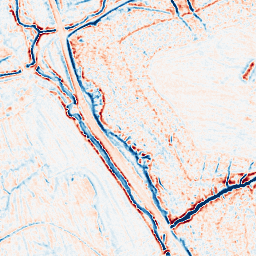
Category: edge_preserving
Decomposition family: bilateral
Decomposition parameters: d: 9
sigma_color: 75
sigma_space: 25
Upsampling method: cubic_mitchell
Upsampling parameters: scale: 4
Upsampling scale: 4